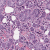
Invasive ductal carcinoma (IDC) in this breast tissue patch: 1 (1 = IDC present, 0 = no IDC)